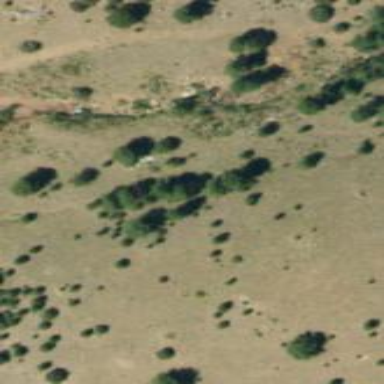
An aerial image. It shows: Woodland with evergreen needle-leaved trees.